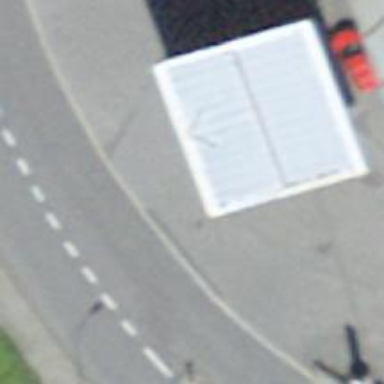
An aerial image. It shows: Fuel station.